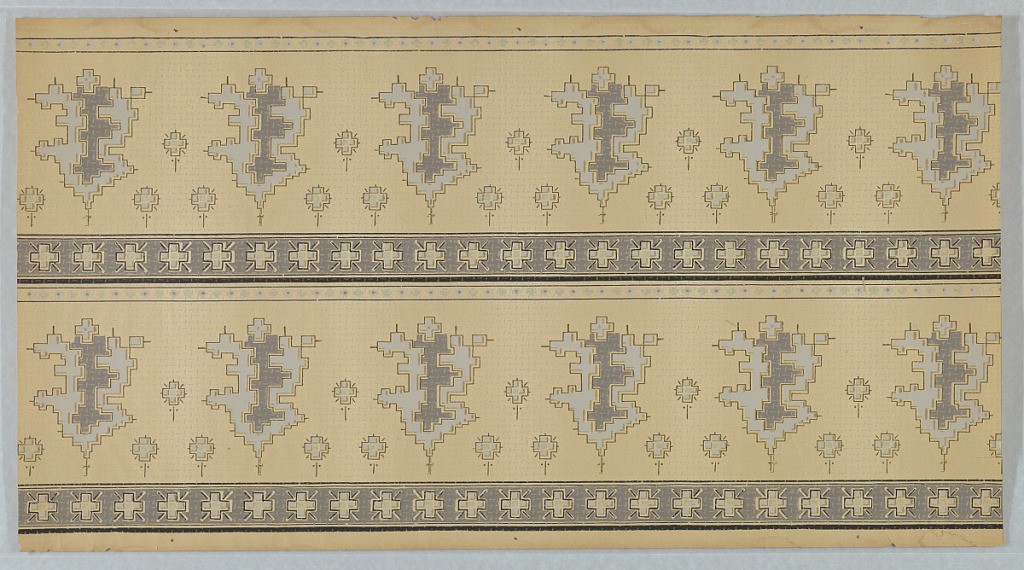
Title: Frieze
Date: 1905–1915
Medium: Machine-printed paper, ungrounded
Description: On a tan ground, abstract "adobe"-like stepped shapes in blue and dark gray with crosses, bordered by crosses on a gray ground. Printed two borders across the width.